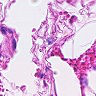
Metastatic tissue present: no